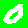
Digit: 0